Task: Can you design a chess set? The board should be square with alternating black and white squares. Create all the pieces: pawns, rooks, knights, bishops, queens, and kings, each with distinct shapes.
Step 1078:
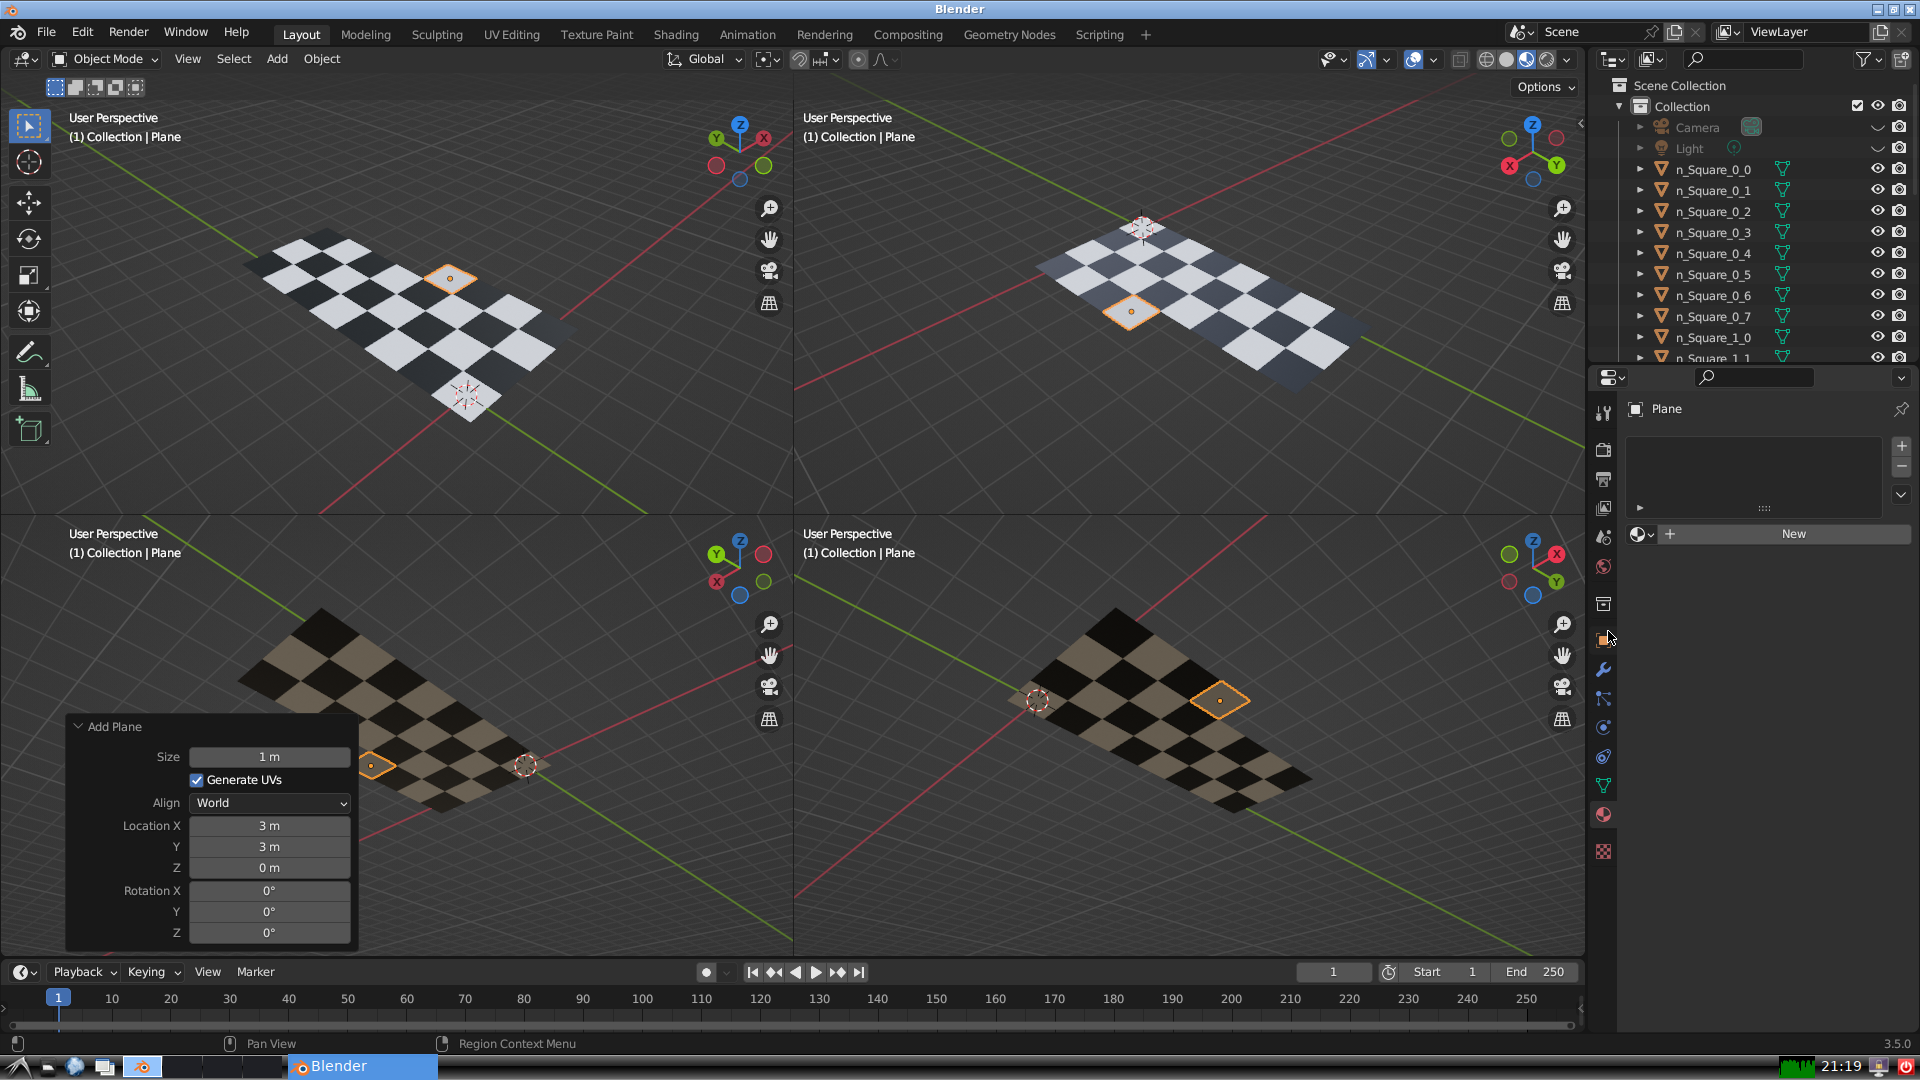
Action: click: no